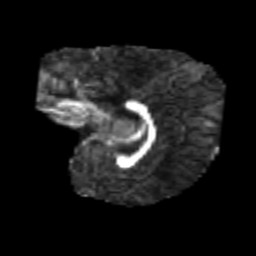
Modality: FA
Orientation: sagittal
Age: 6
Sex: male
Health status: healthy